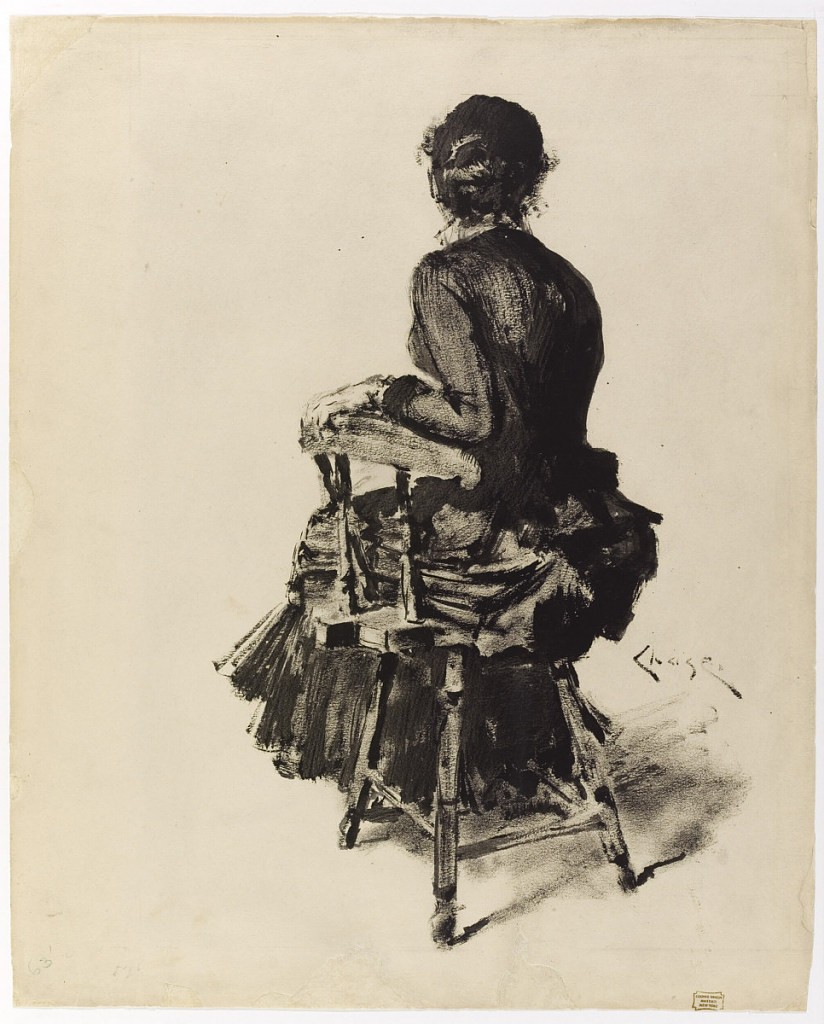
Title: Woman Seated
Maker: William Merritt Chase, American, 1849–1916
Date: ca. 1885
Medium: Brush and black ink on off-white wove paper
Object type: Drawing
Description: Back of a female figure, head turned slightly right, seated in wooden chair.